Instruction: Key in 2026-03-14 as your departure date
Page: home
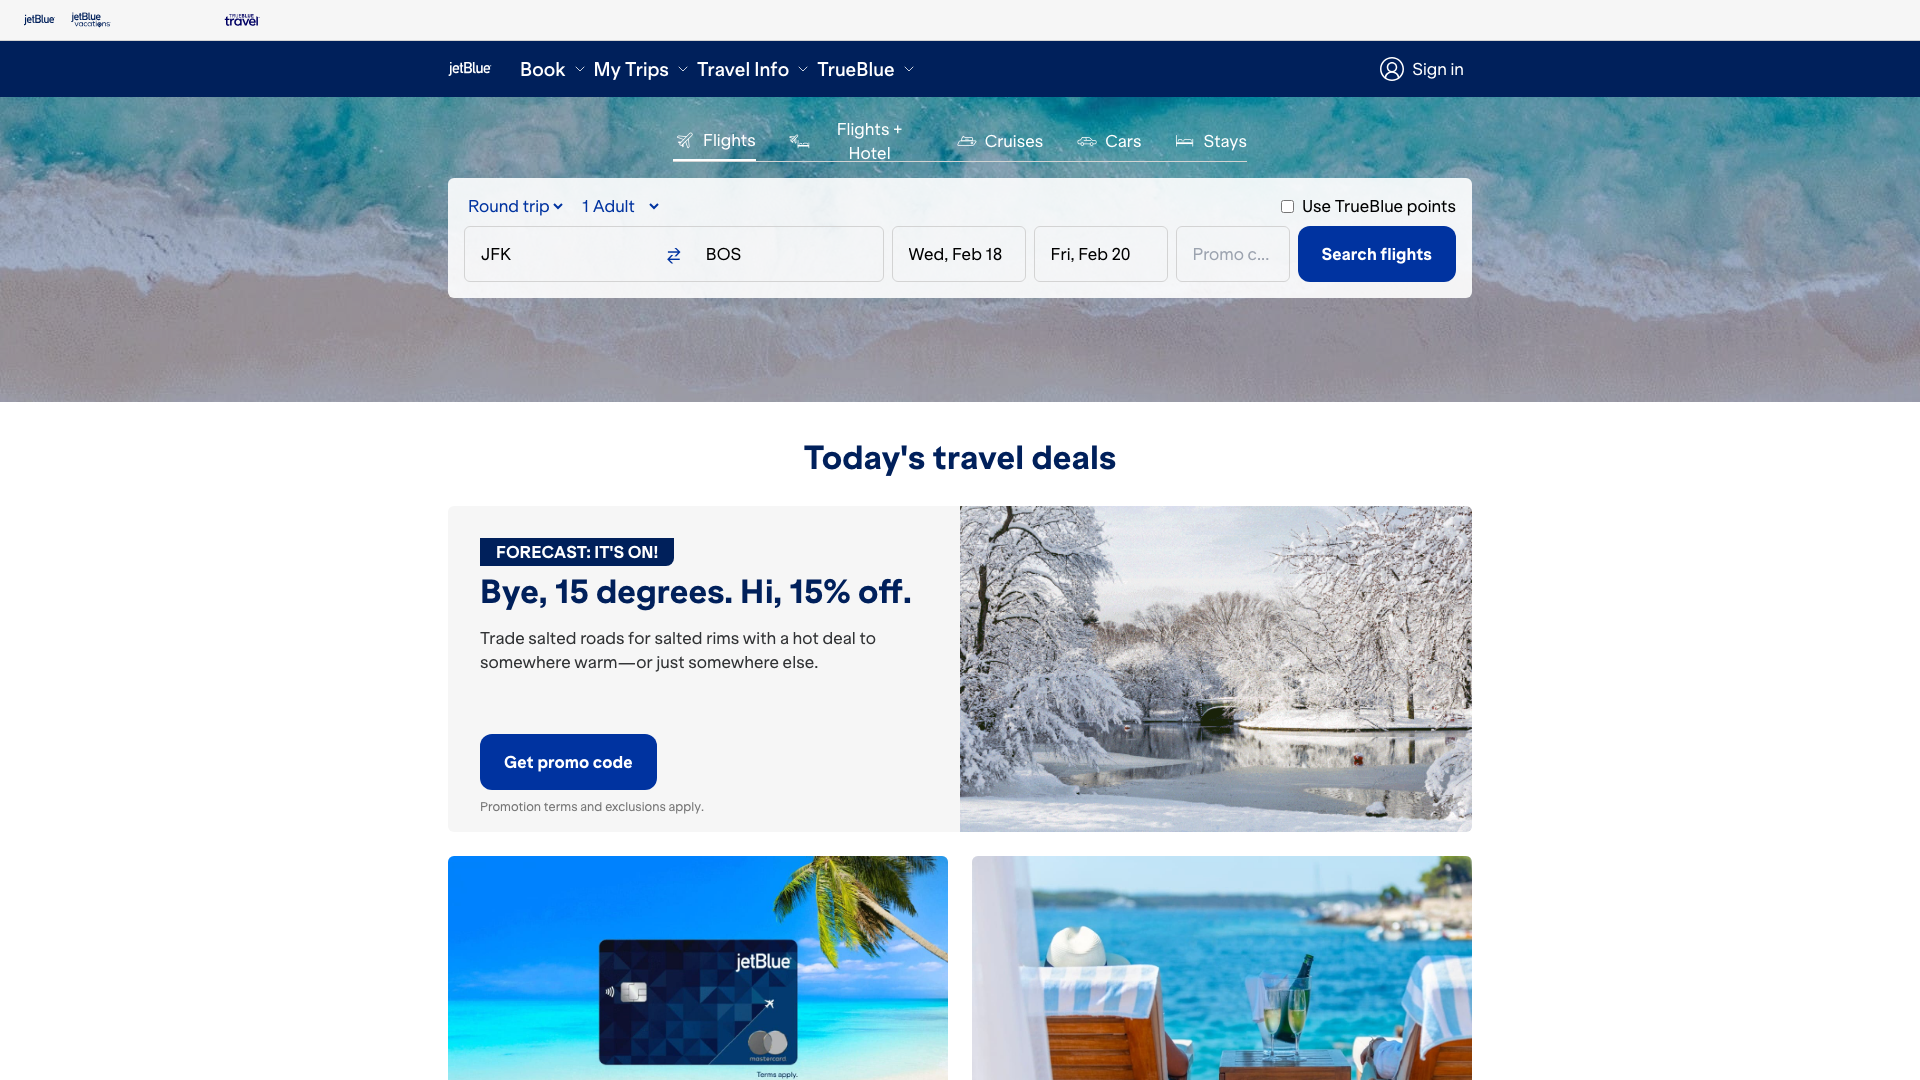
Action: type